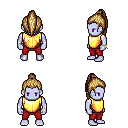
a pixel art fantasy rpg character, male body template, dark elf, purple skin, gold chest armor, red pants, blonde long topknot hairstyle, bracelets, four views (front, back, left, right), 2x2 character sprite sheet, small pixel art, hard edges, no anti-aliasing